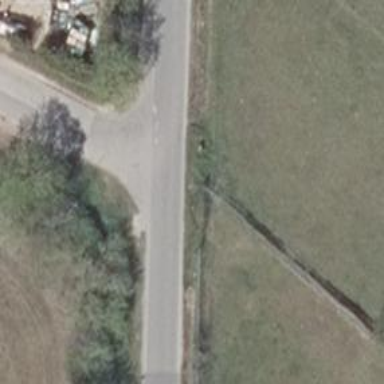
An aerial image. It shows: Residential road with asphalt surface. It includes cycle track.